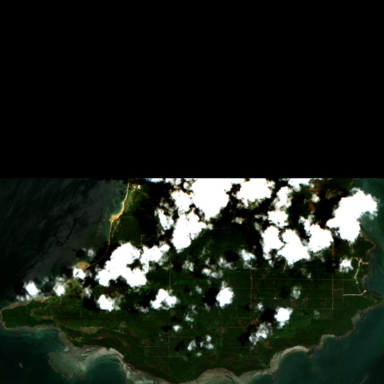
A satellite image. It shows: Island with natural coastline.